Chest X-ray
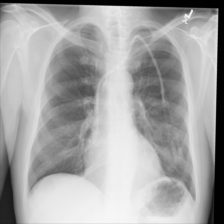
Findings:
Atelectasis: negative
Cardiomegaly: negative
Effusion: negative
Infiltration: negative
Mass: negative
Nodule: negative
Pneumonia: negative
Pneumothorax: negative
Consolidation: negative
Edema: negative
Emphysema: negative
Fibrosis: negative
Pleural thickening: negative
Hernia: negative